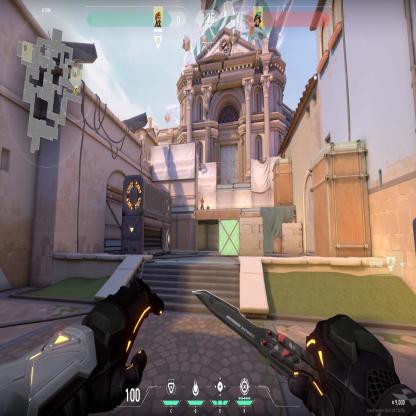
Label: enemy